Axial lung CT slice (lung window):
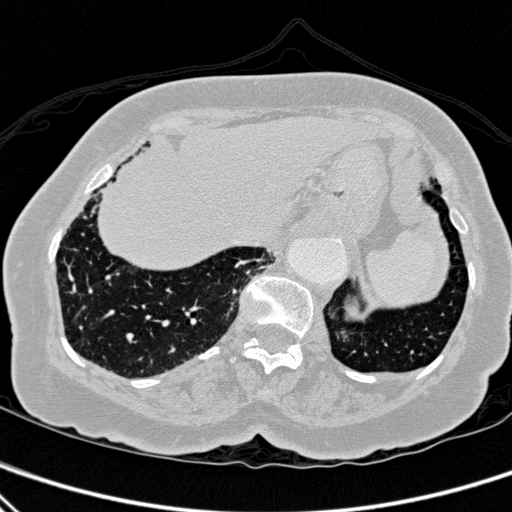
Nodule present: no